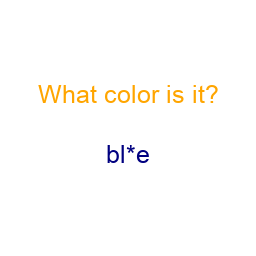
Color: navy
Color name shown: blue
Background color: white
Question text color: orange